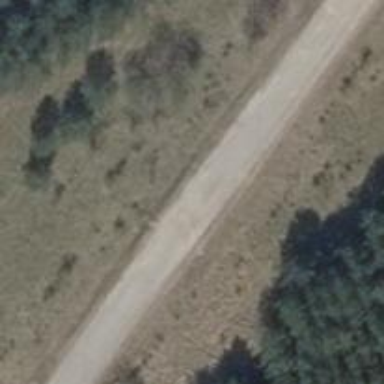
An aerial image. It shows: Asphalt track with grade2 tracktype.